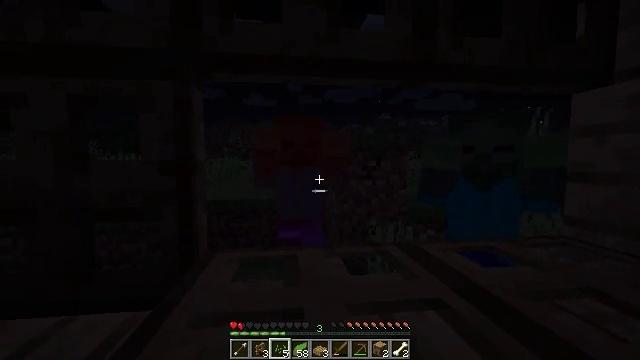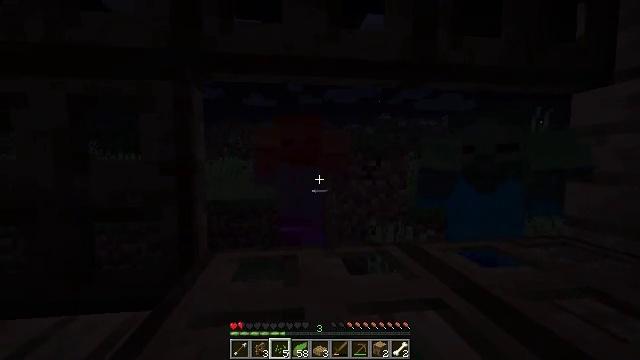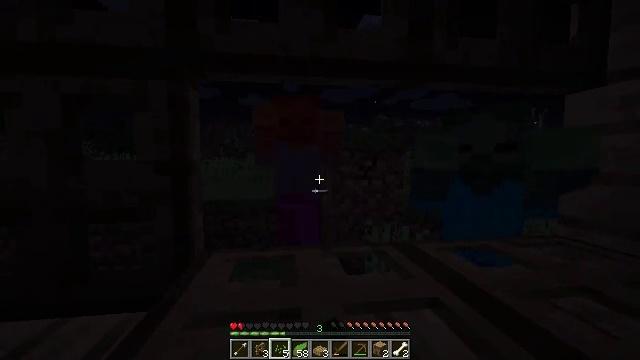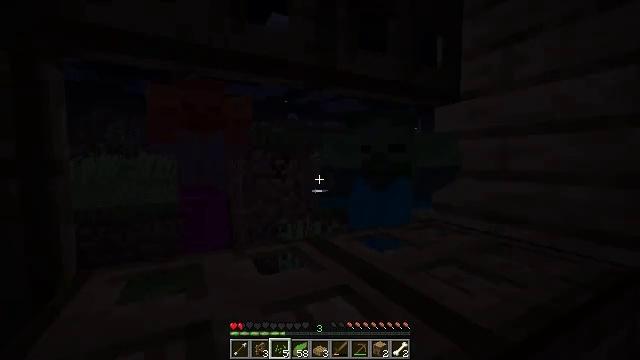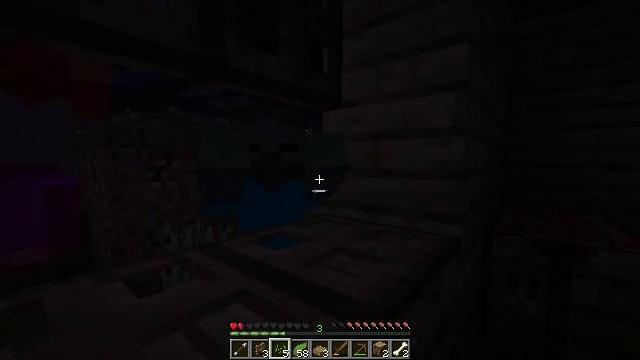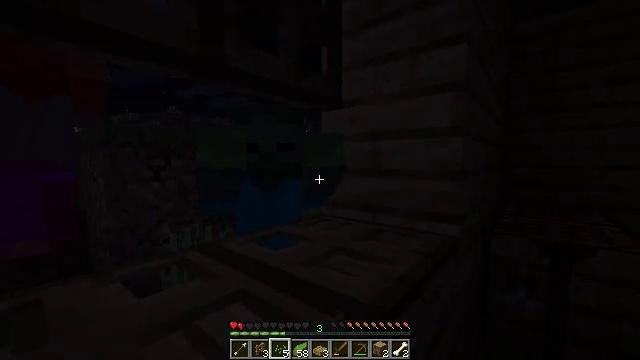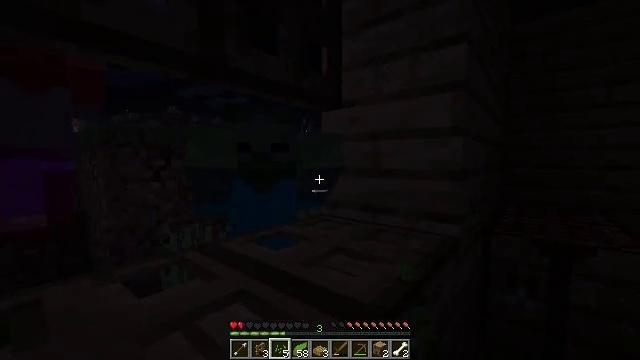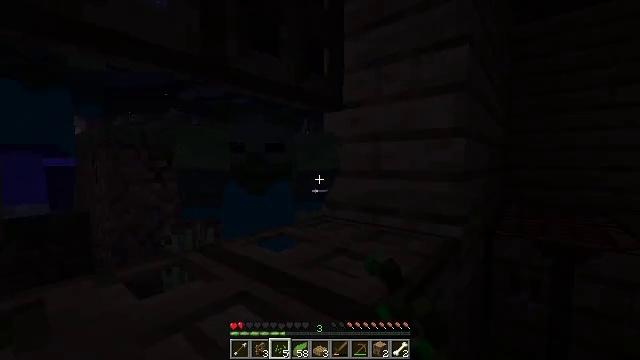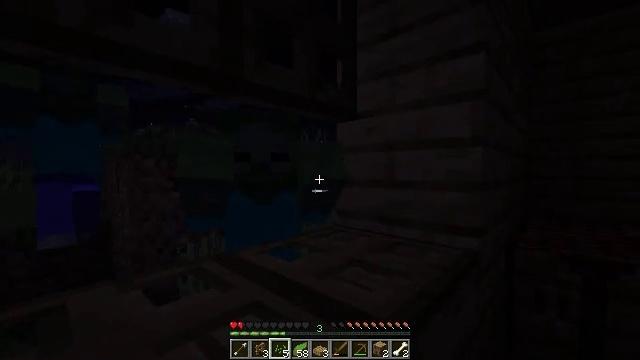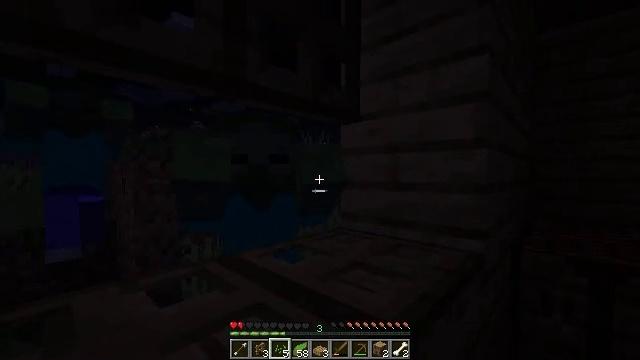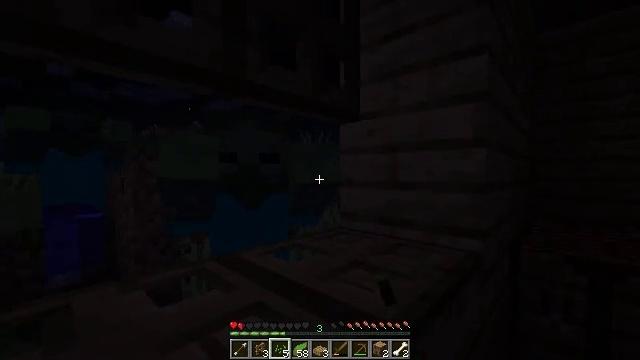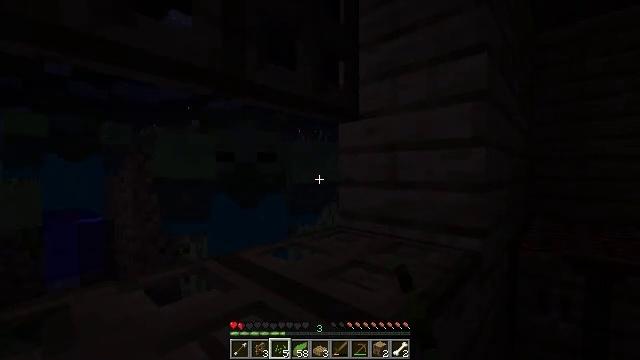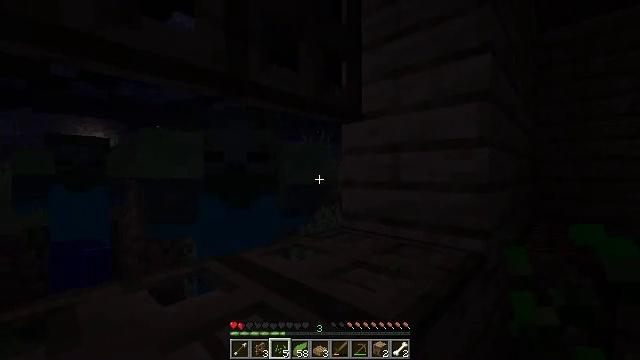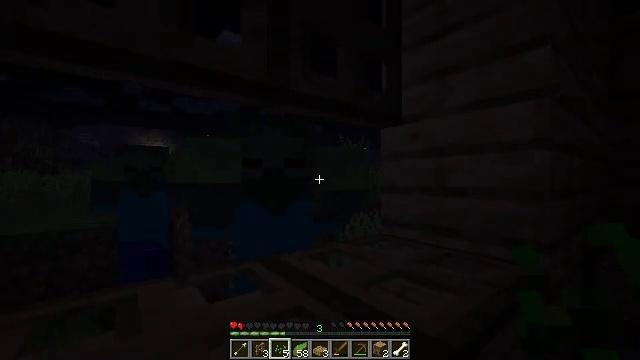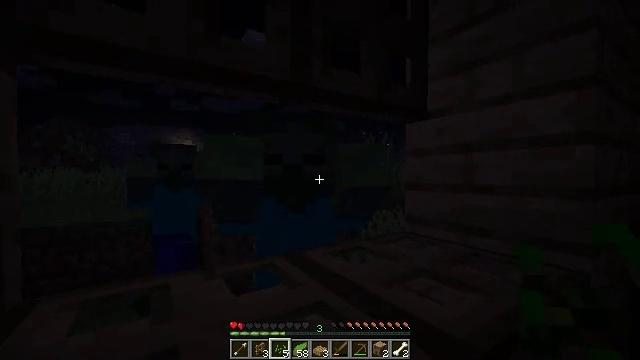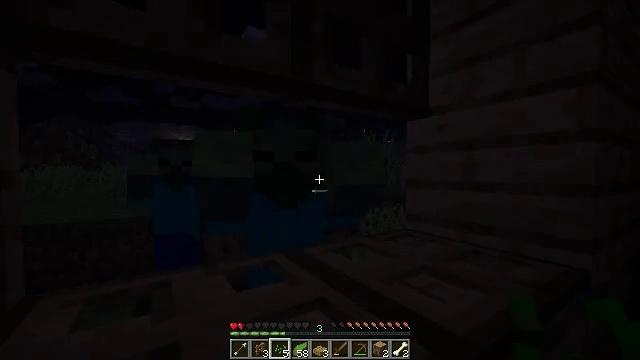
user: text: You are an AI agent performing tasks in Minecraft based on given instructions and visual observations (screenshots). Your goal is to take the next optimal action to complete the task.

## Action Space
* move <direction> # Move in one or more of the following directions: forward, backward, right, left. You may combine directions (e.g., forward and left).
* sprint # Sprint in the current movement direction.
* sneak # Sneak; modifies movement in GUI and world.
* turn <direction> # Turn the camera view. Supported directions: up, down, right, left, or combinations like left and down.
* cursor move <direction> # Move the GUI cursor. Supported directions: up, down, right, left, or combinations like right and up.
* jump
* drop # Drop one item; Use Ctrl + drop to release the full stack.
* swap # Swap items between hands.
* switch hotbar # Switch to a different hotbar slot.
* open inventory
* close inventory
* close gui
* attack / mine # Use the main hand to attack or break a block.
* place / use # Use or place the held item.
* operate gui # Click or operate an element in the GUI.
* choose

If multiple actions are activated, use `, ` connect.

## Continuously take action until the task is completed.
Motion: motion action
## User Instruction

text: Kill mobs.
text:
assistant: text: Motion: attack / mine
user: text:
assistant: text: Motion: attack / mine
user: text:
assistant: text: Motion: turn right, attack / mine
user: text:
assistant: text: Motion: turn right, attack / mine
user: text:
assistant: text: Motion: no_op
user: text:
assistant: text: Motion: attack / mine
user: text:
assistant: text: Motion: attack / mine
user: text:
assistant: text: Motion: turn left and up, attack / mine
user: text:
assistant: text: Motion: attack / mine
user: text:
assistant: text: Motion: attack / mine
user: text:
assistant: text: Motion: attack / mine
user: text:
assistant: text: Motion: attack / mine
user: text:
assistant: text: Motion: turn left and up, attack / mine
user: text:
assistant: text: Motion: turn left
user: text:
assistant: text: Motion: attack / mine
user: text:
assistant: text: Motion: attack / mine
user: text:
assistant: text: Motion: attack / mine
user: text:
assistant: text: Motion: turn left
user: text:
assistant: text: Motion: turn left and down, attack / mine
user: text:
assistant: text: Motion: turn left, attack / mine
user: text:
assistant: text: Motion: turn left, attack / mine
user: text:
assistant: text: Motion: no_op
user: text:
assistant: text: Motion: no_op
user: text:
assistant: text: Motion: no_op
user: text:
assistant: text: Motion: no_op
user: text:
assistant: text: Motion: no_op
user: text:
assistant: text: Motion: turn down, attack / mine
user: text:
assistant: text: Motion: attack / mine
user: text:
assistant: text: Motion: attack / mine
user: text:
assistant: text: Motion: attack / mine